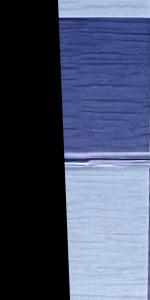
Label: Empty